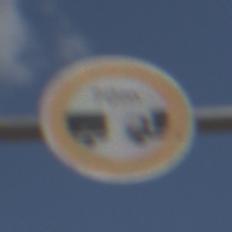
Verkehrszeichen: VerbotUnterschreitenMindestabstand
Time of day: Midday
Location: Outdoor (Nature)
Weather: PartlyCloudy
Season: NotSpecified
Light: Natural